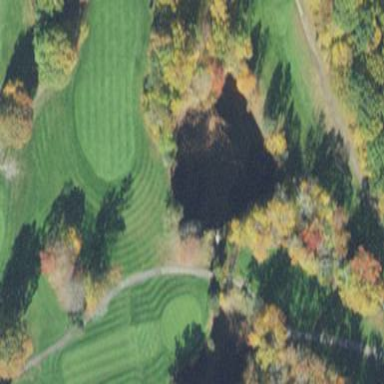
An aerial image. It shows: Water hazard on golf course. The hazard is natural water feature.